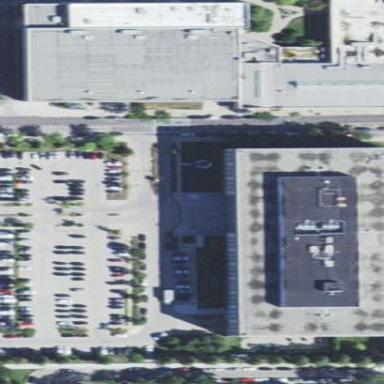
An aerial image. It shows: Public building designated as police station.